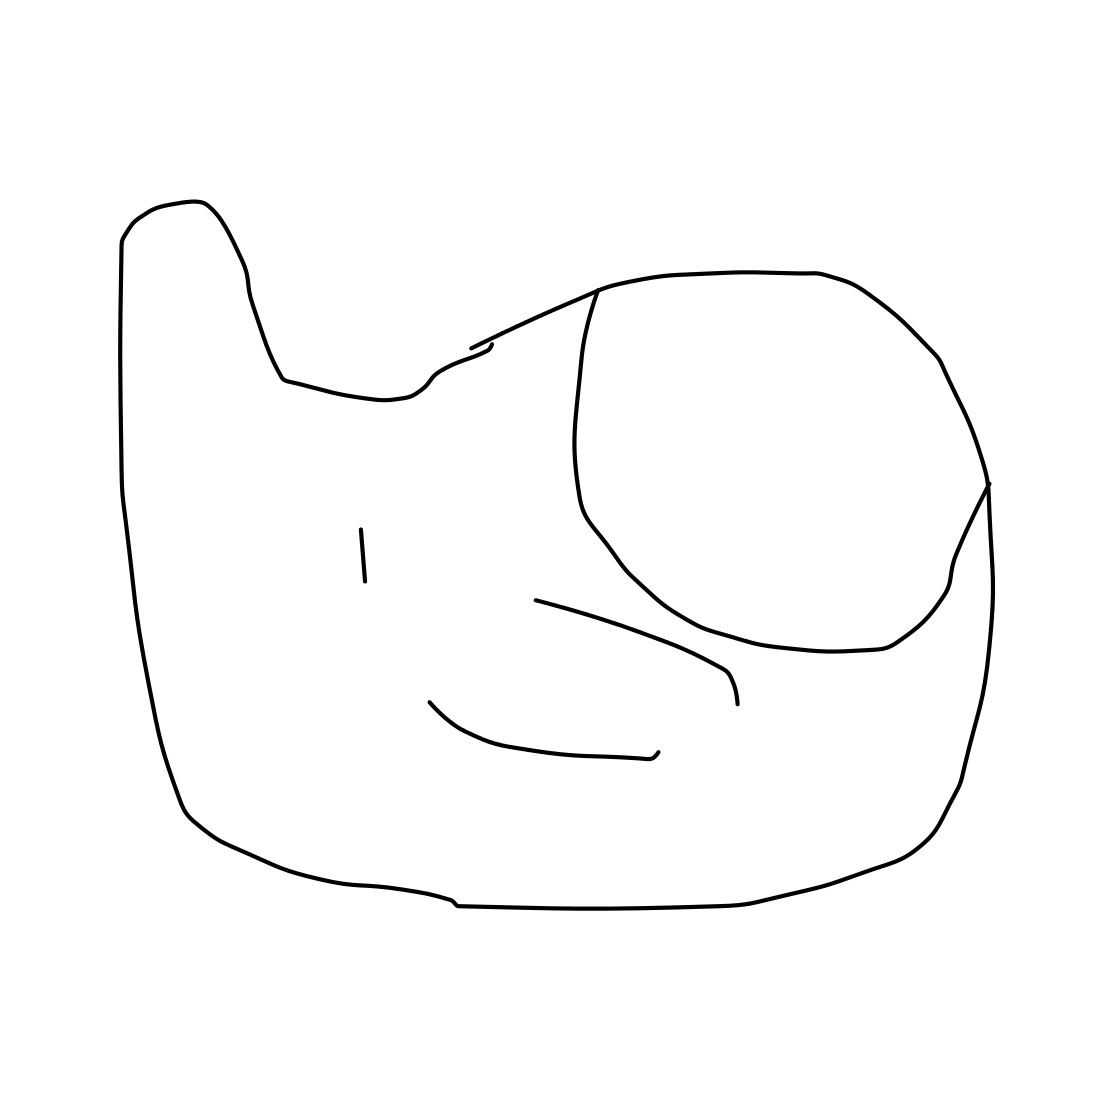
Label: submarine